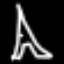
Label: The Eiffel Tower